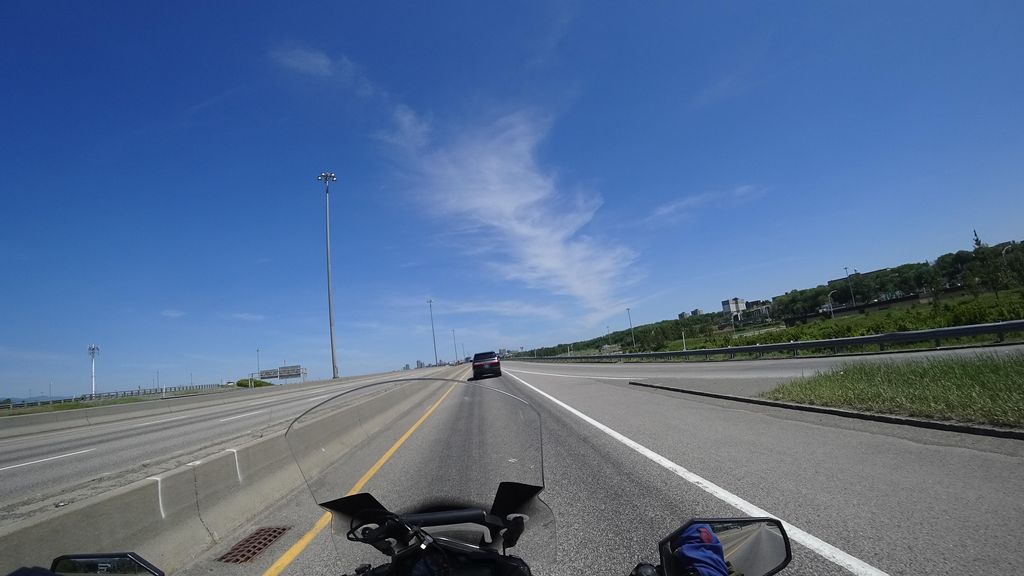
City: quebec_city